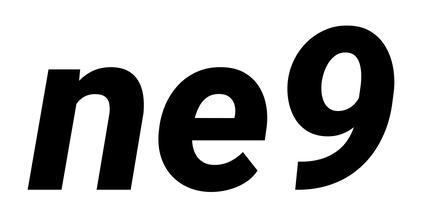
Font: Roboto-Italic_ExtraBold_Italic